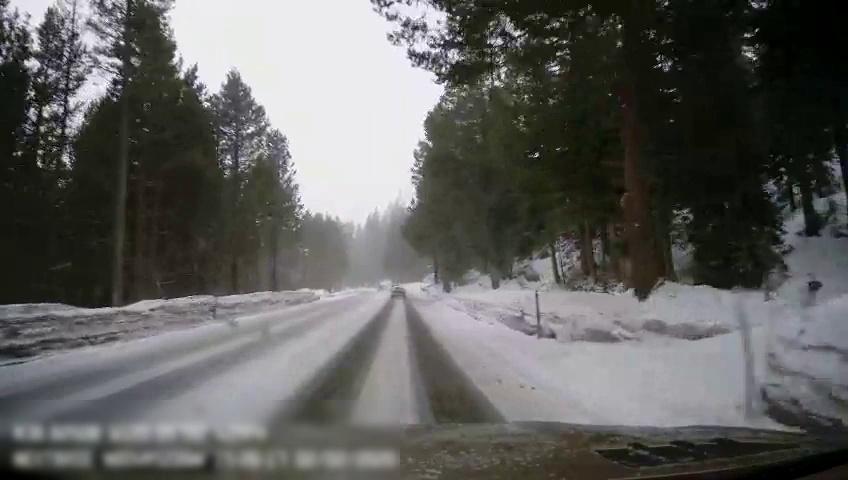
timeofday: Day
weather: Snowy
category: Drivable Space
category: Vehicles | SUV